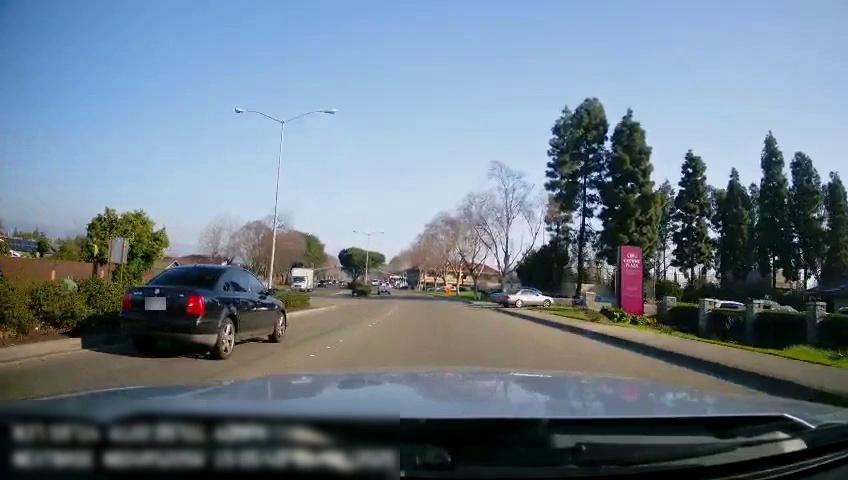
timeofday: Day
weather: Sunny
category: Drivable Space
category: Vehicles | Truck
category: Vehicles | Car
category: Vehicles | Truck
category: Vehicles | SUV
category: Vehicles | Car
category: Vehicles | SUV
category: Vehicles | Car
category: Vehicles | SUV
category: Lanes | Current Lane